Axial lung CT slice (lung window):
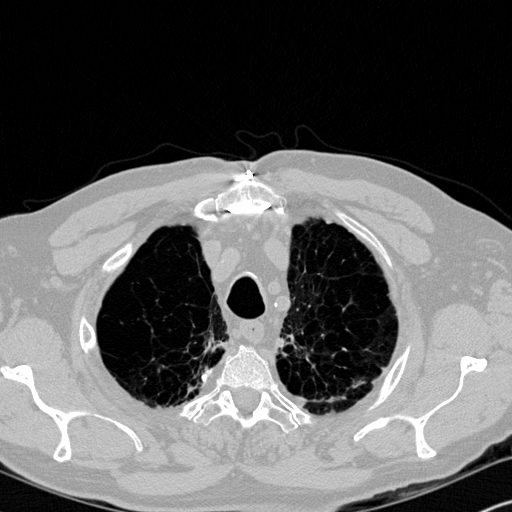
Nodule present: no